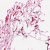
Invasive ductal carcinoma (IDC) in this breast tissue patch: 0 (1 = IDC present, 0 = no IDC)